A time-domain vibration trace from a rotating-machine test bench is shown. Based on the visible evidence, which rotor condition applies: normal, misalignment, unbalance, looseness?
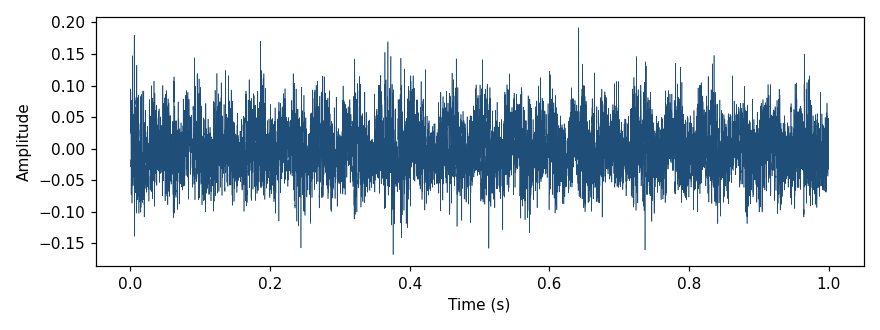
Answer: unbalance